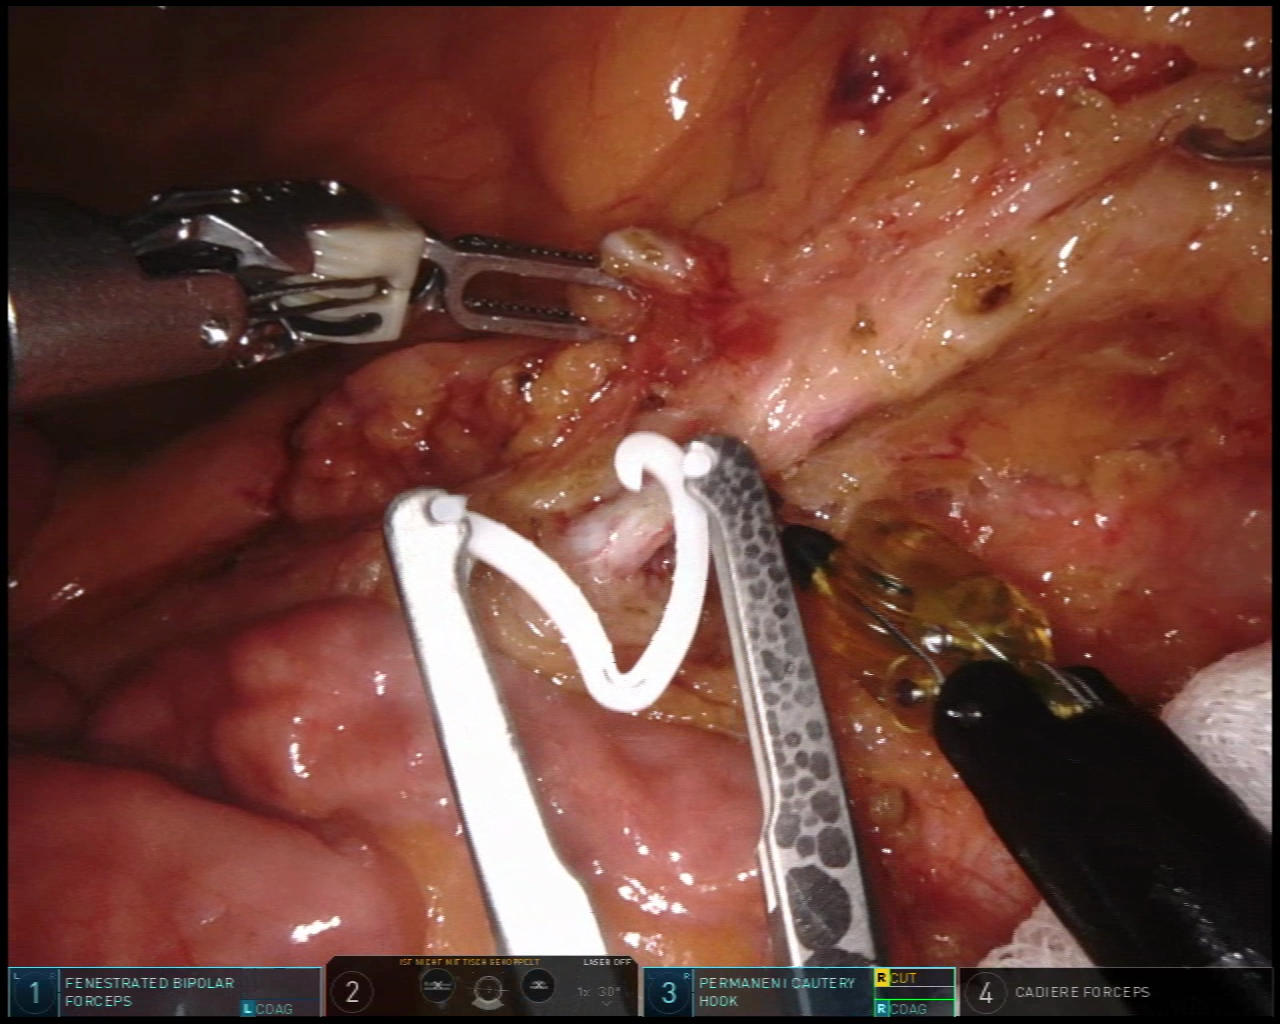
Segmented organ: inferior_mesenteric_artery
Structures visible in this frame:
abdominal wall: no
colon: no
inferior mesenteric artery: yes
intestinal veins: no
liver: no
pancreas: no
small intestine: yes
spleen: no
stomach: no
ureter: no
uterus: no
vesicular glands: no